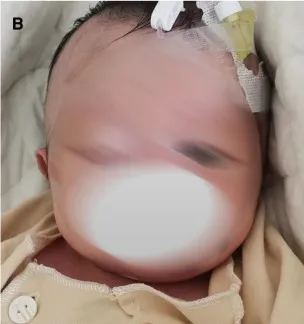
Blue rubber bleb on the back and eyes before and after low-dose sirolimus combined with glucocorticoids treatment. Blue rubber bleb on the eyes before treatment.
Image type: medical_photograph (other_medical_photograph)